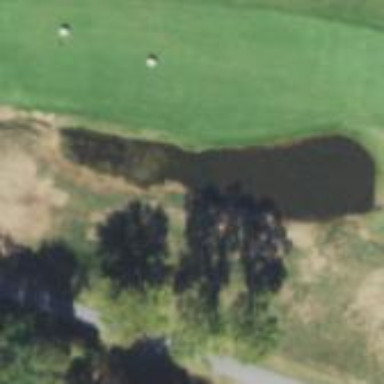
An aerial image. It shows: Grassy area designated as golf fairway.